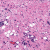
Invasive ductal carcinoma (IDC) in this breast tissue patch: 0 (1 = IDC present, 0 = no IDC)